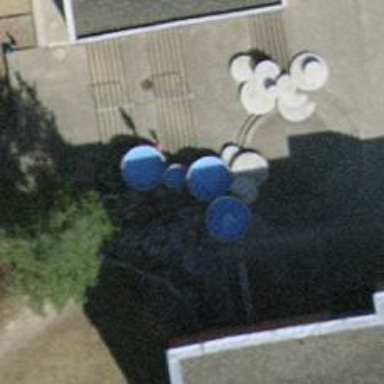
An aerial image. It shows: Fountain.